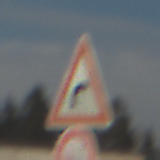
Verkehrszeichen: KurveRechts
Zusatzzeichen unten: VerbotUeberholenEinspurigeFahrzeuge
Umgebung: Outdoor, Nature
Tageszeit: MorningAfternoon
Wetter: Clear
Licht: Natural
Jahreszeit: NotSpecified
Kontrast: HighContrast